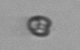
Label: Pyramimonas